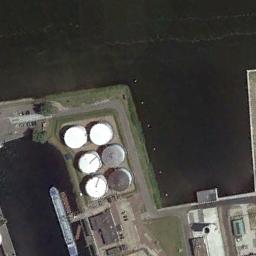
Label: storage_tank